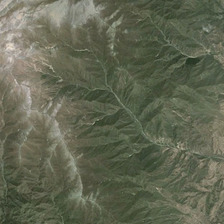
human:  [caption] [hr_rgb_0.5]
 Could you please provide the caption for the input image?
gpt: it is a piece of green mountain .

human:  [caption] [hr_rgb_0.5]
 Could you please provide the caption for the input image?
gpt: it is a piece of green mountain .

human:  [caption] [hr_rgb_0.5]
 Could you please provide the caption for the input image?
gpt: it is a piece of green mountain .

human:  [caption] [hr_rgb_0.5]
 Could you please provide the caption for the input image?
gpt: it is a piece of green mountain .

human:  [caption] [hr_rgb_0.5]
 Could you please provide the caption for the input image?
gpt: it is a piece of green mountain .